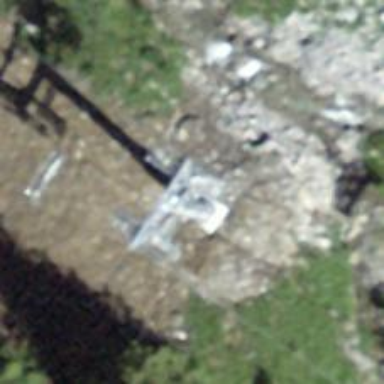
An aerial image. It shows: Pylon used for aerialway.